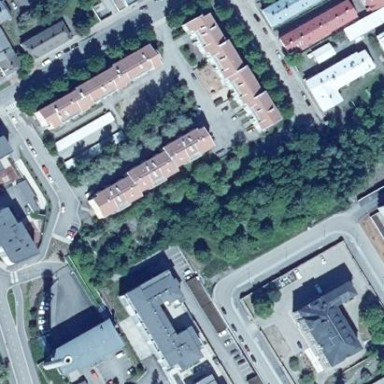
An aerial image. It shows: Yellow apartments with gabled roofs. The roofs are made of eternit and have dark salmon color.